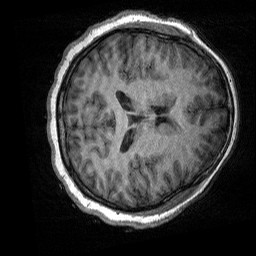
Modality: T1w
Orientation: axial
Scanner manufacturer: siemens
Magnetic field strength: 3 T
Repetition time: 2.3 s
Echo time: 0.00226 s